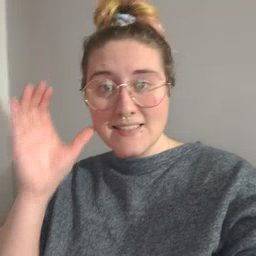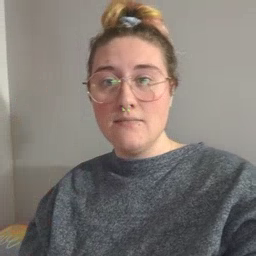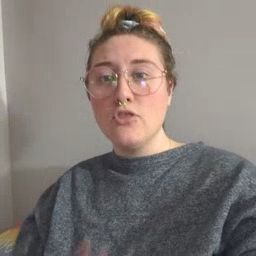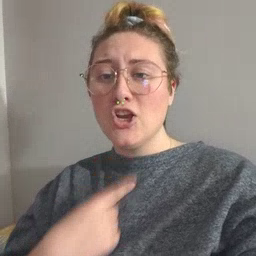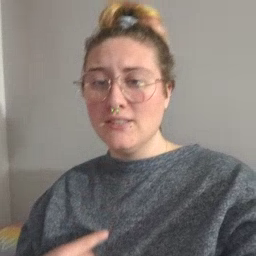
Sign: thirsty